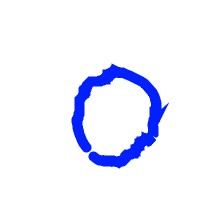
Shape: circle